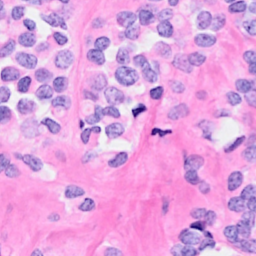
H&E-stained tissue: Breast